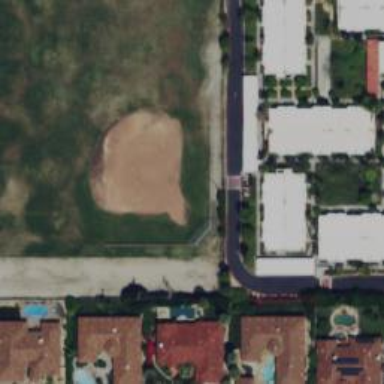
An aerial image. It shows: Baseball pitch for leisure land.